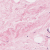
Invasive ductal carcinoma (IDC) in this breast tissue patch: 0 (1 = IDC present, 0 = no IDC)